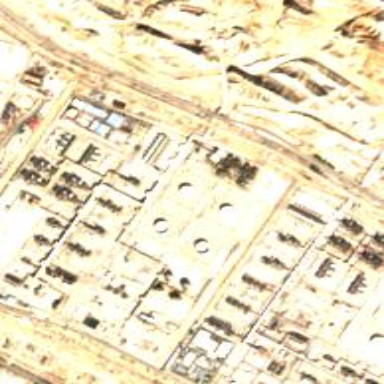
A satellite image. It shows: Industrial area with refinery.